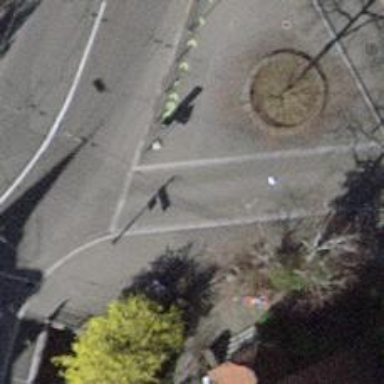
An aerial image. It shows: Unmarked crossing on footway.